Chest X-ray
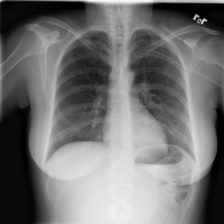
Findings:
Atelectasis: negative
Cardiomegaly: negative
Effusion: negative
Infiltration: negative
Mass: negative
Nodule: negative
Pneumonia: negative
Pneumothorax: negative
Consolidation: negative
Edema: negative
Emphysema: negative
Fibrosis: negative
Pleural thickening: negative
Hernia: negative